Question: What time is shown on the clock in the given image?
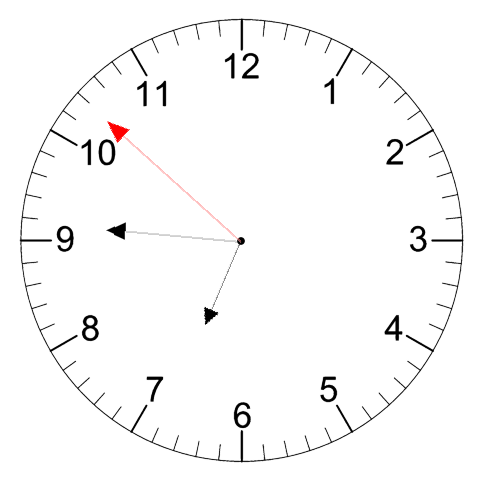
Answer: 06:45:52